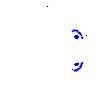
Particle: pion